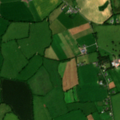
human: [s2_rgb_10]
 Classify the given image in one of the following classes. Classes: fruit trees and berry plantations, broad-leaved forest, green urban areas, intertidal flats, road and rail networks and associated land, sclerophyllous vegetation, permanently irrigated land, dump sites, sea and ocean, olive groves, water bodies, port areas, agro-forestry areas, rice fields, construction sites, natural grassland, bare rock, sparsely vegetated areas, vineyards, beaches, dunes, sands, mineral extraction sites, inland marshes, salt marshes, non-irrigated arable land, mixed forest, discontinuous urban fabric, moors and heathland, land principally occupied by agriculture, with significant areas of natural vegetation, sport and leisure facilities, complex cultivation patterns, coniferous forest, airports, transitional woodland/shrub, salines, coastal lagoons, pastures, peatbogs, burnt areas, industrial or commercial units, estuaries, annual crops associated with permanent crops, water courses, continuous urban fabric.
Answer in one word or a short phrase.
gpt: non-irrigated arable land, pastures